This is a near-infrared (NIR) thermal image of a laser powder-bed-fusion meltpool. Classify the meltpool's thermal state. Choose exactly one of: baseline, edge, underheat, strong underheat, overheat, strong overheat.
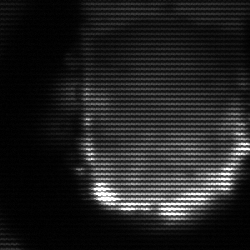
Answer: baseline